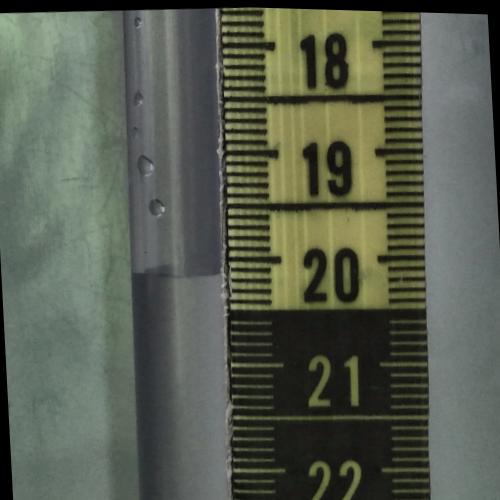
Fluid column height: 20.2 cm